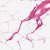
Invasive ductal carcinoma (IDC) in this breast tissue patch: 0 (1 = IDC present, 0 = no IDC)